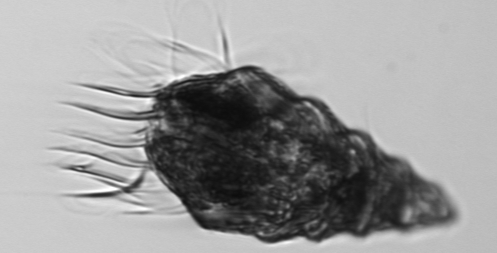
Label: Laboea_strobila